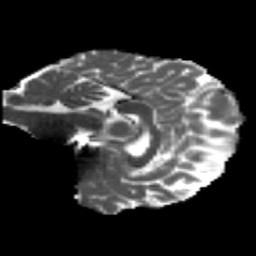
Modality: MD
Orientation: sagittal
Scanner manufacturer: siemens
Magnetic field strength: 3 T
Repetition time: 4.16 s
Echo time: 0.0806 s